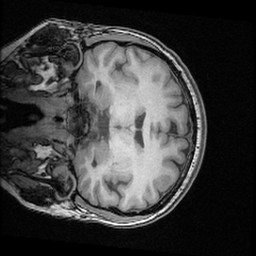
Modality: T1w
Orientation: coronal
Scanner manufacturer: ge
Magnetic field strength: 3 T
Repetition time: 0.008612 s
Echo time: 0.003404 s